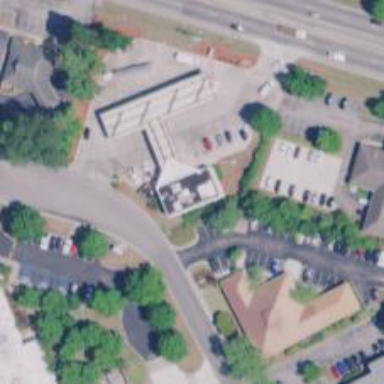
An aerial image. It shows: Convenience shop.